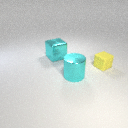
large cyan metal cube behind large cyan metal cylinder